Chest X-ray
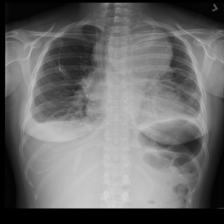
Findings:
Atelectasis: positive
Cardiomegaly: negative
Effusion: negative
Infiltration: negative
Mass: positive
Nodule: negative
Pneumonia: negative
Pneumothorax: negative
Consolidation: negative
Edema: negative
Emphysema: negative
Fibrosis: negative
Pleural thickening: negative
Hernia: negative